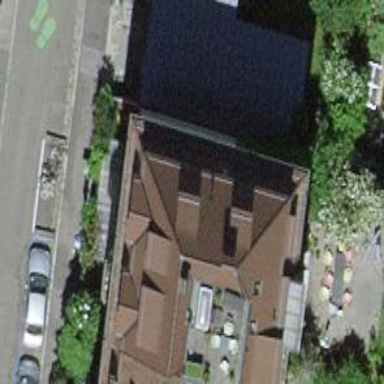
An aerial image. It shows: Group of garages.